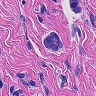
Metastatic tissue present: yes